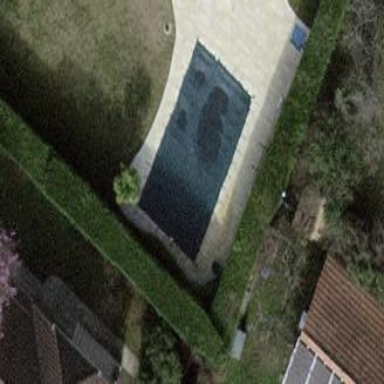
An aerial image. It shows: Swimming pool located in leisure land.